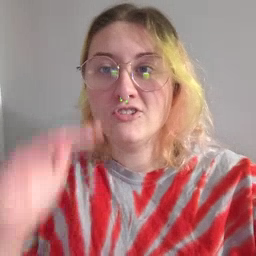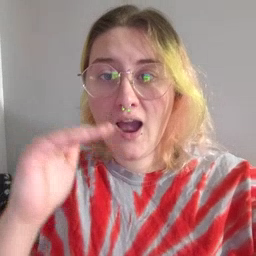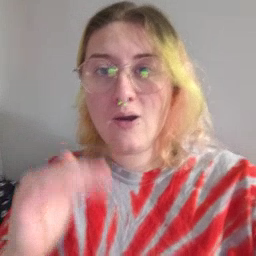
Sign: child